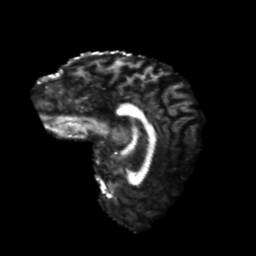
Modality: FA
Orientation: sagittal
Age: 23
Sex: female
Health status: healthy
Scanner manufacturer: philips
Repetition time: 7.394 s
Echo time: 0.08599 s